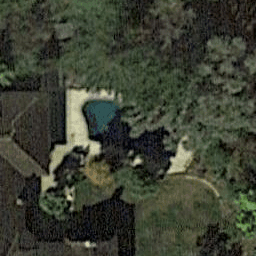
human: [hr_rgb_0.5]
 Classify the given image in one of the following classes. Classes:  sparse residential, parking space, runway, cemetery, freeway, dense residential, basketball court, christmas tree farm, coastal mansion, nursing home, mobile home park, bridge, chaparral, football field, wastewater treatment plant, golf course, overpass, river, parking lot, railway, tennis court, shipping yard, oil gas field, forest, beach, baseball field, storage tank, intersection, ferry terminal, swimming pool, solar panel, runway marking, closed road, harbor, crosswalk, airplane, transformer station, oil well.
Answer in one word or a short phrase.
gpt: swimming pool